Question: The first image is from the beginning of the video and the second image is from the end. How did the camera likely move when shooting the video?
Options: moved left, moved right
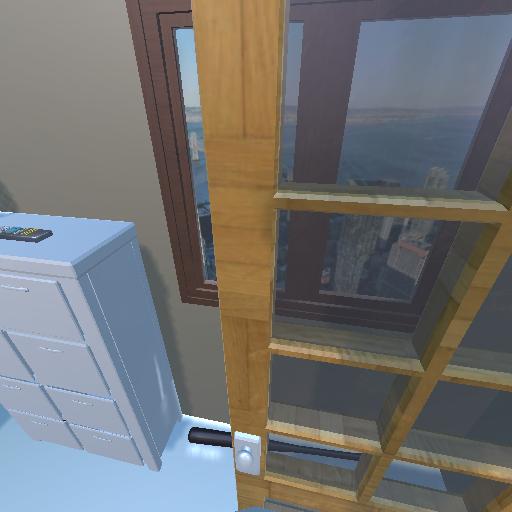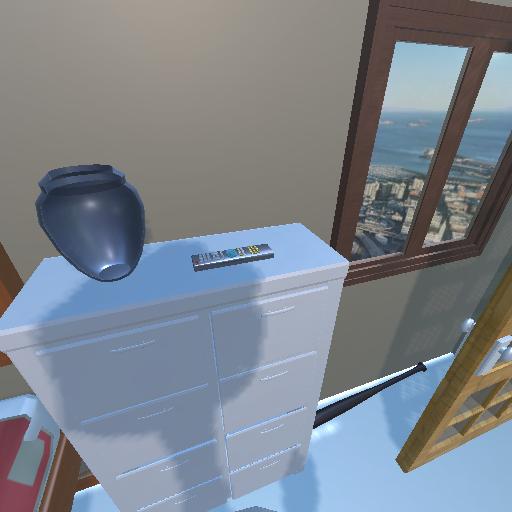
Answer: moved left